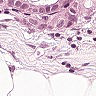
Metastatic tissue present: yes